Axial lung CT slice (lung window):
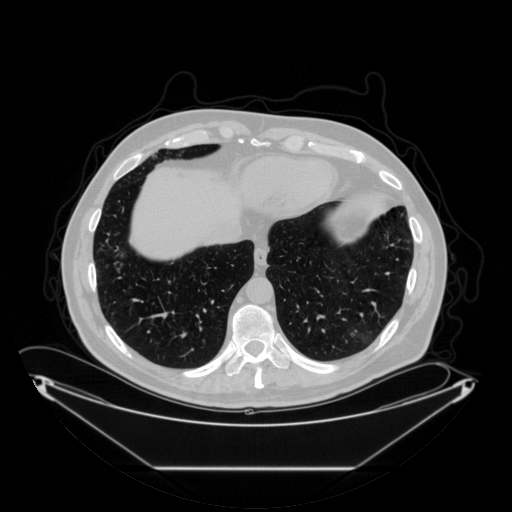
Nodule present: no